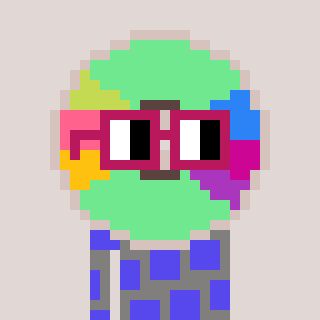
a pixel art character with square dark red glasses, a cd-shaped head and a bluegrey-colored body on a warm background